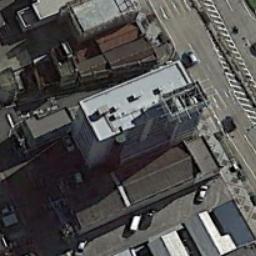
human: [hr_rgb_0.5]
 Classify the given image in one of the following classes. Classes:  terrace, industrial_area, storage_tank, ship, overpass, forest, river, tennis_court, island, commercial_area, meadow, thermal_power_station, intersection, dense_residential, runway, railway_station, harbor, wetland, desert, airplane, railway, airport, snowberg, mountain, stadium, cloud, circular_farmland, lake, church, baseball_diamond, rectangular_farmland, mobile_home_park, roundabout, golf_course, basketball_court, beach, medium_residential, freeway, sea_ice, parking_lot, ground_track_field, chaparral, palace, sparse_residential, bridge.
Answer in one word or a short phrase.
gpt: commercial_area